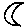
Label: moon